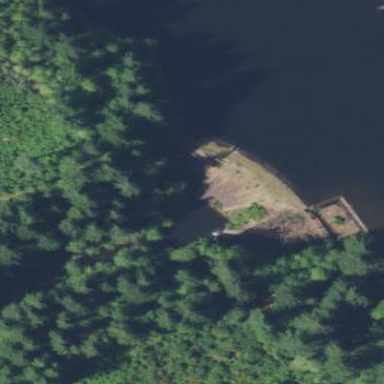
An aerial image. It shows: Dam across waterway.